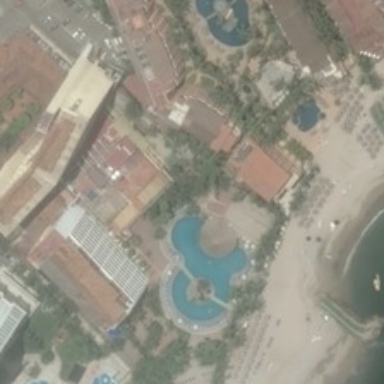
Many buildings with swimming pools are near a beach .